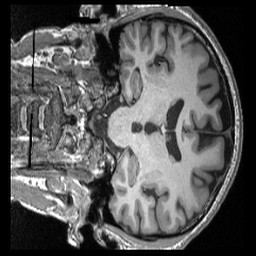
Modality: T1w
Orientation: coronal
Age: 29
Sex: male
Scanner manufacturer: siemens
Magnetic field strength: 3 T
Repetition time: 2.3 s
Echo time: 0.00308 s